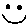
Label: smiley face